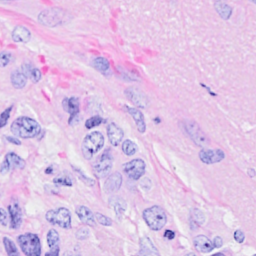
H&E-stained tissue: Breast